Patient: sex F, age 37
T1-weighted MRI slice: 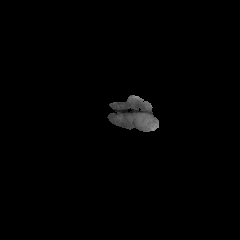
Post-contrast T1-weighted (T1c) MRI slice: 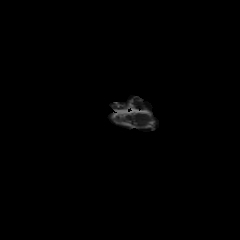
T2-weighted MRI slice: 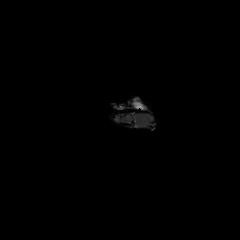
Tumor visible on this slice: no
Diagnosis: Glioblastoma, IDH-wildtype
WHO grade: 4